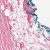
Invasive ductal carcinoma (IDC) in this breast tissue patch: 0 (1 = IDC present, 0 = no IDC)